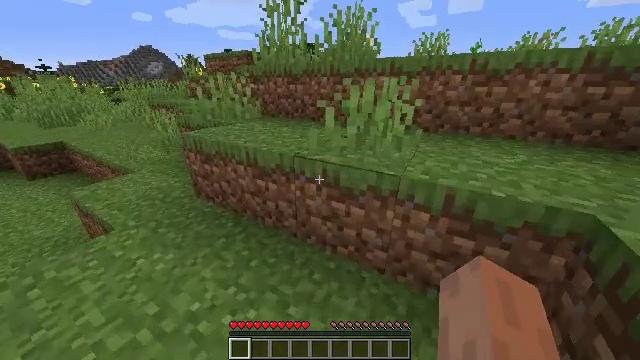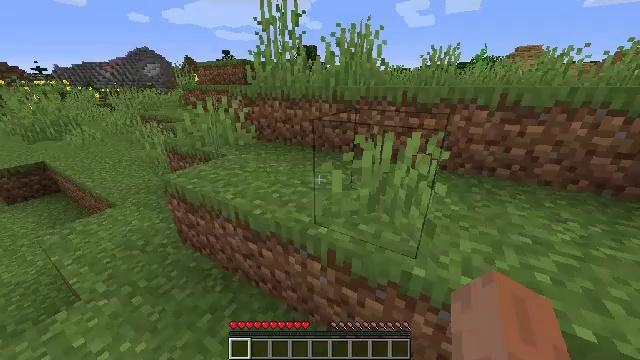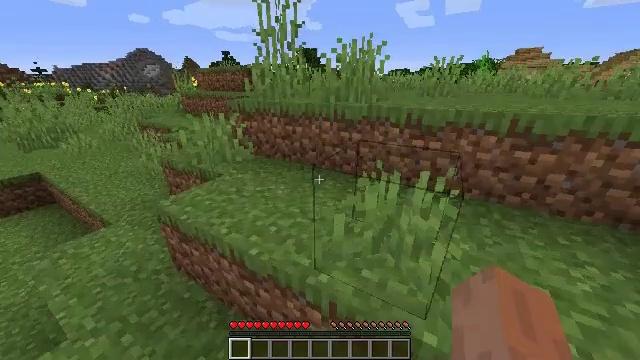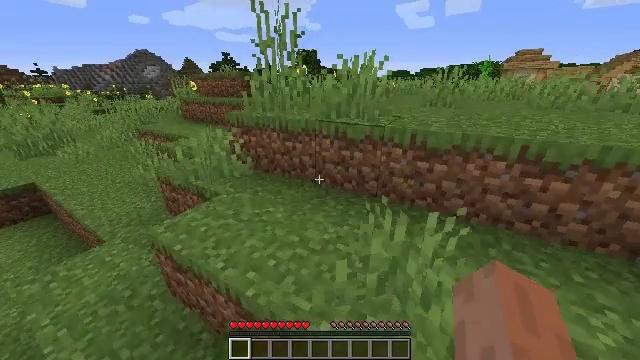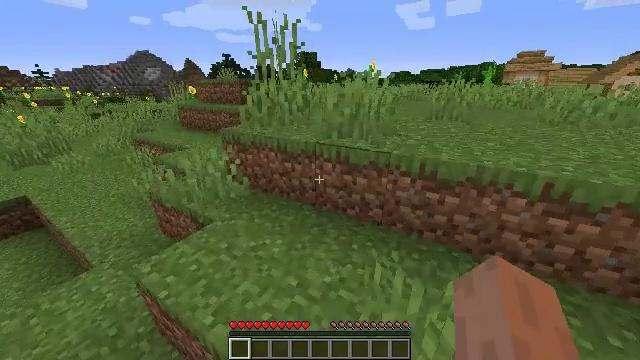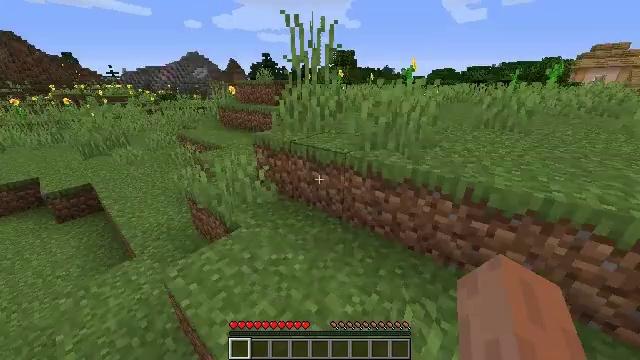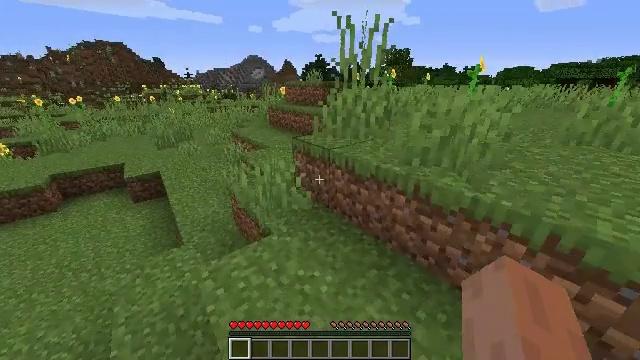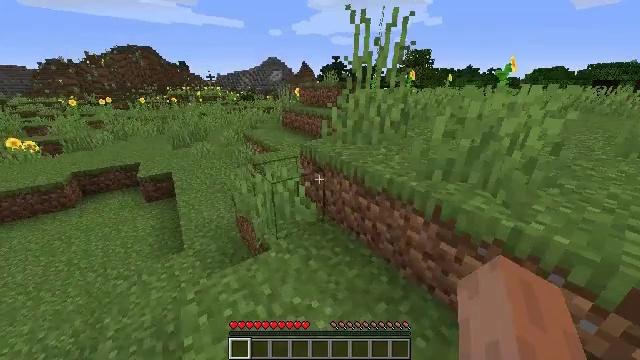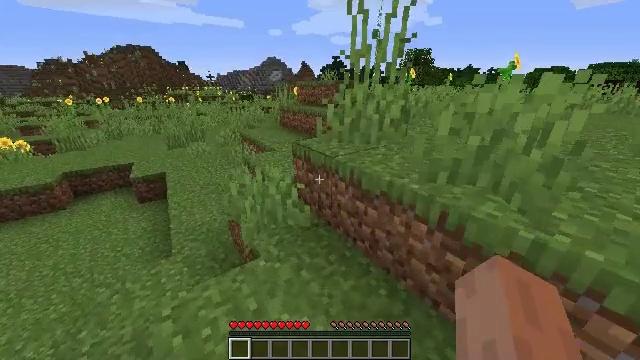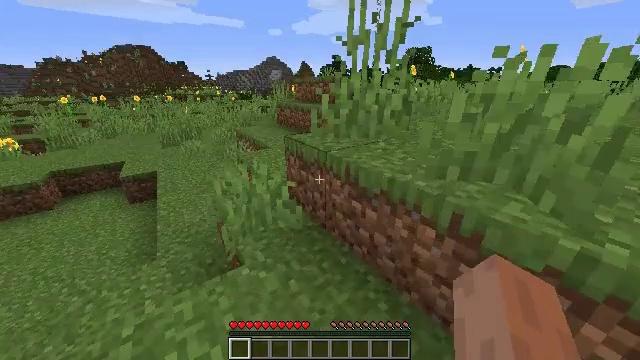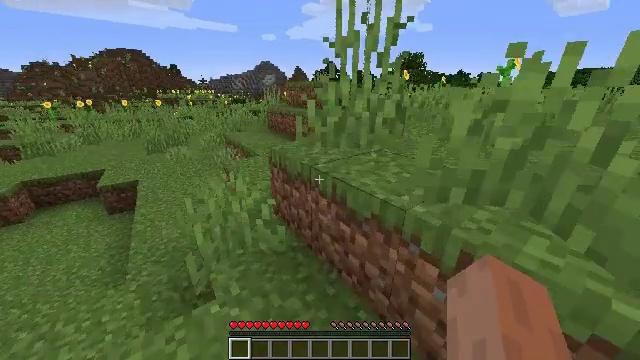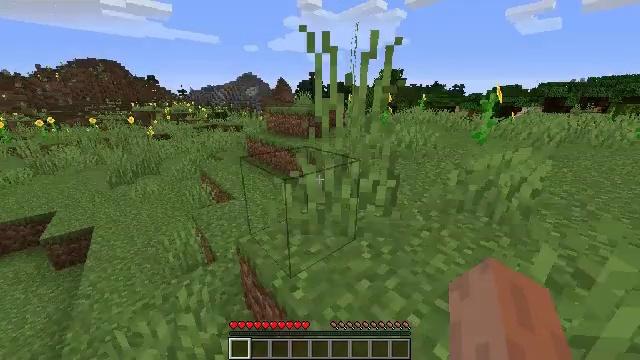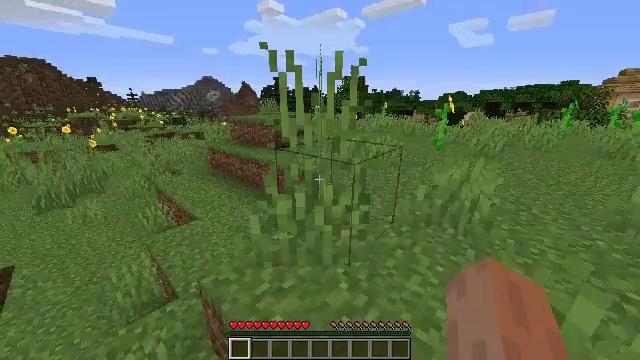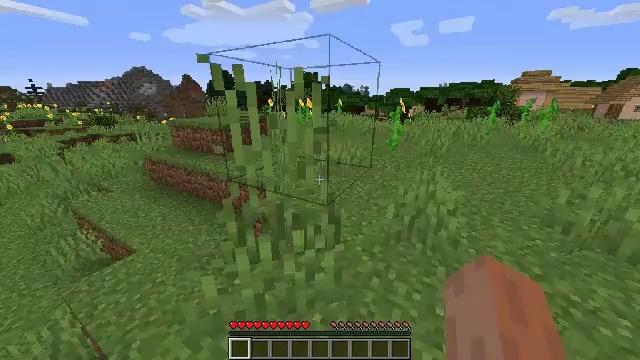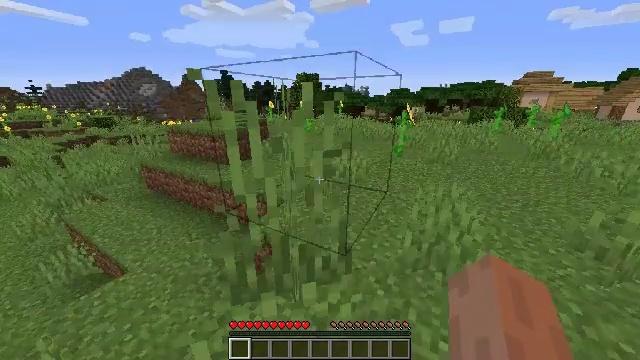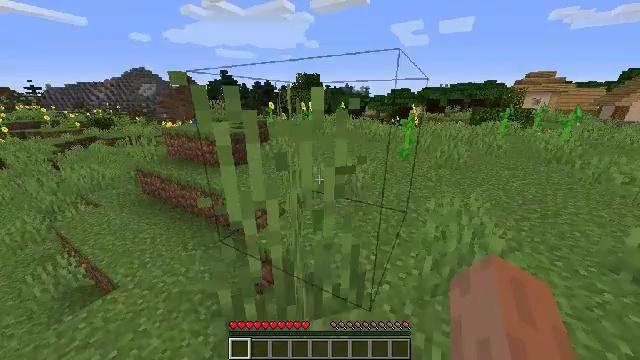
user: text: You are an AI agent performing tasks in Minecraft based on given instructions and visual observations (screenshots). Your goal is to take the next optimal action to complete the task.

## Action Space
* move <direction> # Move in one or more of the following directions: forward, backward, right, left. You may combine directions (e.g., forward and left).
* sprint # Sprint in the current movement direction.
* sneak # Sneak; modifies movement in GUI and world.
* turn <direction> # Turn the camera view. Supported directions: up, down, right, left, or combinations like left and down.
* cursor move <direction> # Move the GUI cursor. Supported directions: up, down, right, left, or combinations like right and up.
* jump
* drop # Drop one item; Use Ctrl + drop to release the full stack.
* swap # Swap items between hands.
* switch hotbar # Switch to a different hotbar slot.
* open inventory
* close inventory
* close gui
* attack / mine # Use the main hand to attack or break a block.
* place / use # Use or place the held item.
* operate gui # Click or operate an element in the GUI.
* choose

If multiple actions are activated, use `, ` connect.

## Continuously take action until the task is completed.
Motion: motion action
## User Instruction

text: Gather some oak planks.
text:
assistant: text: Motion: move forward, jump
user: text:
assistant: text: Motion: move forward, jump
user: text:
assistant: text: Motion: move forward, jump
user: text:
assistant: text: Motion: move forward, jump
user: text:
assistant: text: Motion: move forward, turn left, jump
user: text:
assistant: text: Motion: move forward, turn left
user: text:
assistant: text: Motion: move forward, turn left
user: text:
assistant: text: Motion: move forward
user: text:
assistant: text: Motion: move forward
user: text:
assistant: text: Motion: move forward, turn right and up, jump
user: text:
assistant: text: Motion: move forward, turn right and up, jump
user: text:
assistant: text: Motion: move forward, turn right and up, jump
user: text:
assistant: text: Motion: move forward, turn right and down, jump
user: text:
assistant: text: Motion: move forward
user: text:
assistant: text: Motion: move forward
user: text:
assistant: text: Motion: move forward
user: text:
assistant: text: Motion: move forward
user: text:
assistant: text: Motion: move forward
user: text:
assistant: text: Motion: move forward
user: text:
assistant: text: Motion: move forward
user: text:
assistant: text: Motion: move forward
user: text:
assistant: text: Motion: move forward
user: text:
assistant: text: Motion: move forward
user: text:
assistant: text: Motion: move forward
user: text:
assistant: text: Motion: move forward, jump
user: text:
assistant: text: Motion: move forward, jump
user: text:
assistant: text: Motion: move forward, jump
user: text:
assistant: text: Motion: move forward, jump
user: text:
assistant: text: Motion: move forward, jump
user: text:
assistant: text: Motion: move forward